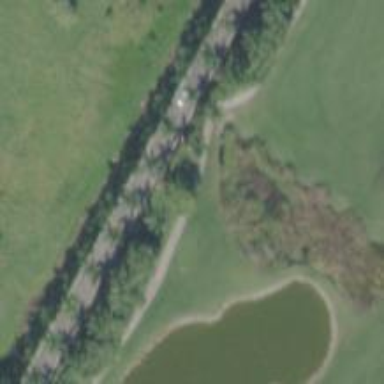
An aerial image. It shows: Golf hole.